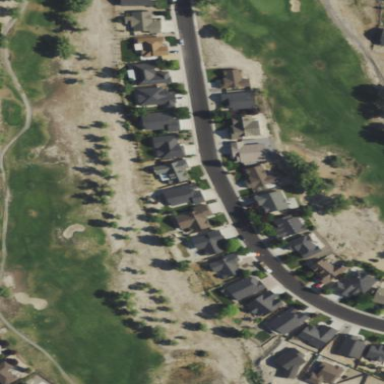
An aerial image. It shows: Residential area consisting of single-family homes.